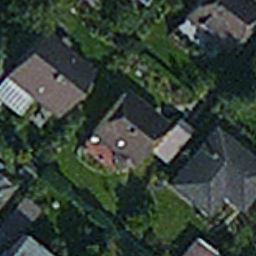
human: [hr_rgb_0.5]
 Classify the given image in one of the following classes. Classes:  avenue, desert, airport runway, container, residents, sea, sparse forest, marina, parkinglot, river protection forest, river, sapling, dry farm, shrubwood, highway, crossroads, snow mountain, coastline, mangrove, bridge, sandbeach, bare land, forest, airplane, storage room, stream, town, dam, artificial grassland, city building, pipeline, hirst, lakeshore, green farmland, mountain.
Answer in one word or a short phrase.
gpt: residents